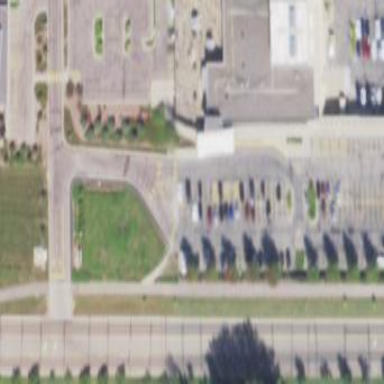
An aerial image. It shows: Healthcare facility identified as hospital.